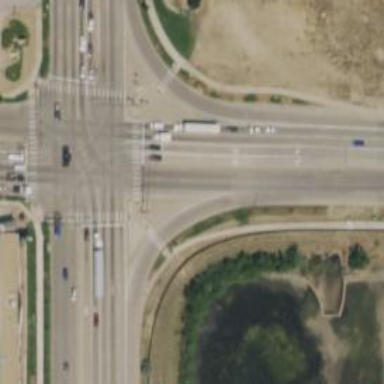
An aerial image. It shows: Secondary link road.